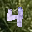
Label: 4